Aerial crown-view tile of a tropical tree (Barro Colorado Island, Panama), acquired 20240611:
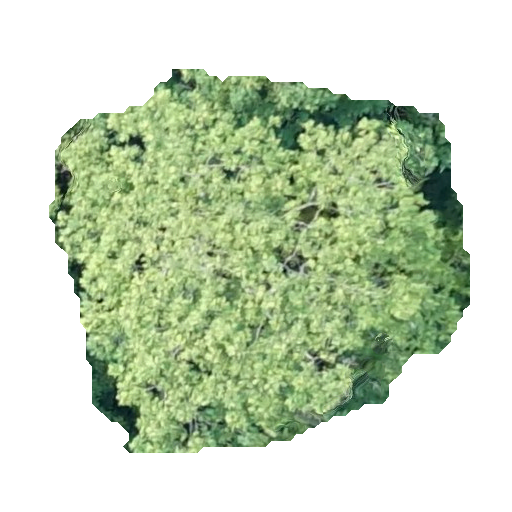
Species: Dipteryx oleifera
GBIF accepted scientific name: Dipteryx oleifera
Crown area: 194.456 m²